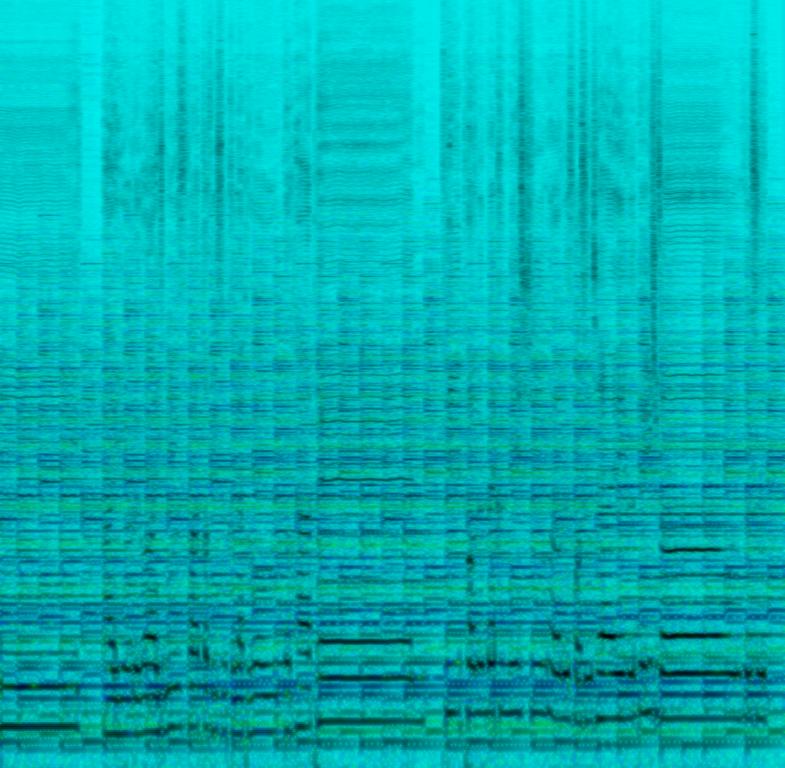
A male vocalist sings this sweet animated song in a foreign language.The tempo is fast with an equally animated and cheerful piano accompaniment. The song is simple, sweet, adorable,catchy, lovable, catchy, upbeat, cute, engaging, winsome and charming. This song is a Children’s song from an animated series.